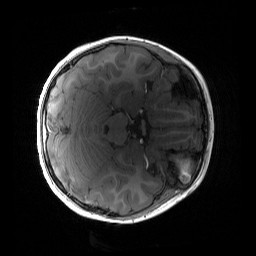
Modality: T1w
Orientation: axial
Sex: female
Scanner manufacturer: siemens
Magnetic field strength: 3 T
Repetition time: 1.9 s
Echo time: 0.00243 s